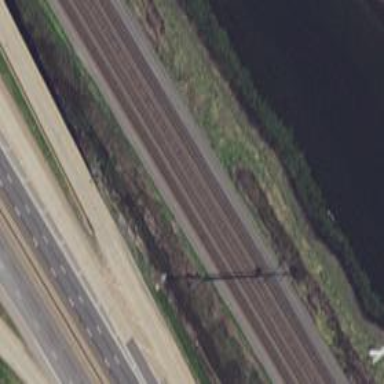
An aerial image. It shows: Railway track.